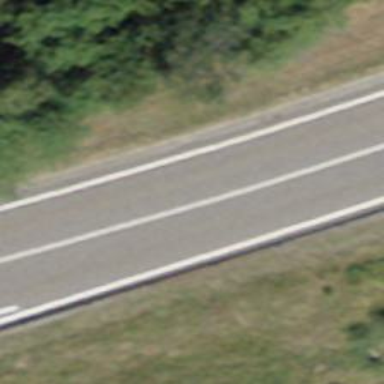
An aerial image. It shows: Asphalt road classified as trunk highway.